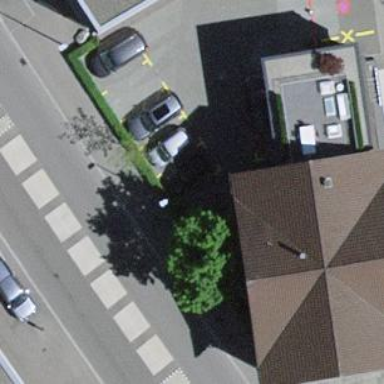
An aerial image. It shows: Retail building.